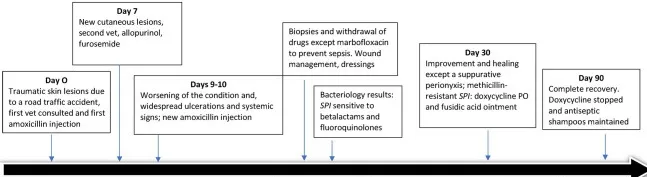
Schematic diagram describing timeline clinical, diagnostic and treatments features of suspected drug-associated (immune mediated) reaction in a 4-year-old male French bulldog. SPI, Staphylococcus pseudintermedius.
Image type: chart (chart)